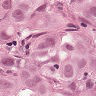
Metastatic tissue present: yes